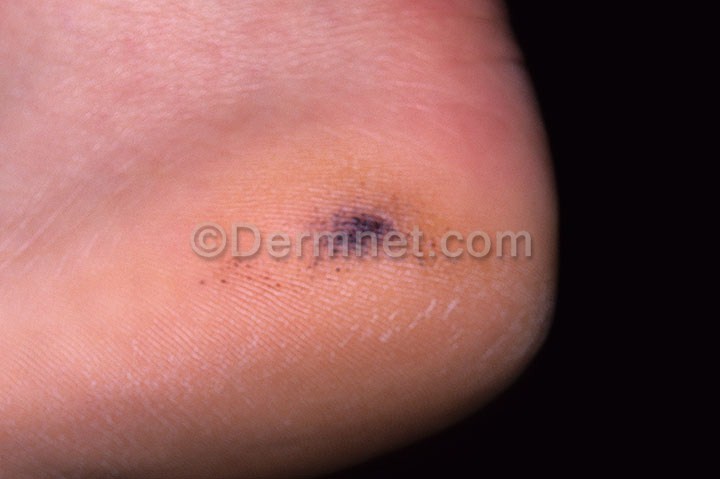
Disease: Warts Molluscum and other Viral Infections